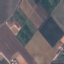
Land use / land cover: PermanentCrop